Question: I have a table that has both border-spacing and zebra striping. But when border-spacing and zebra striping are combined, the combination results in gaps between the columns rather than a smooth stripe. For example, in the table below there is an unsightly gap between Peach and Yes.

How can I keep the border-spacing, but remove those gaps in the zebra stripes?
Fiddle: <URL>
CSS:
'''
table {
border-spacing: 15px;
}
tr:nth-child(even) {
background-color: #c4d8fd;
}
'''
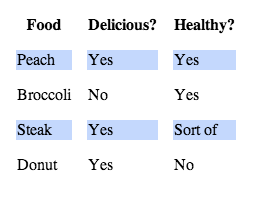
Answer: How about this? <URL>
'''
table {
border-collapse:collapse;
}
table td { padding:10px 0; }
tr:nth-child(even) {
background-color: #c4d8fd;
}
'''
Set a 'padding' on the table cells, and use 'border-collapse:collapse' on the table itself to remove the extra border.